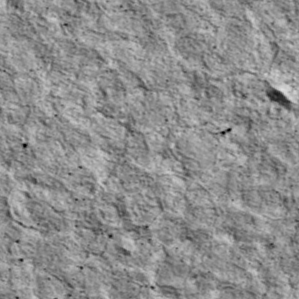
Label: non_frost